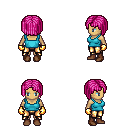
a pixel art fantasy rpg character, female body template, human, tanned skin, teal pirate shirt, gold greaves, pink pageboy hairstyle, gold gloves, brown shoes, four views (front, back, left, right), 2x2 character sprite sheet, small pixel art, hard edges, no anti-aliasing